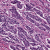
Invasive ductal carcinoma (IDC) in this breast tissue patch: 1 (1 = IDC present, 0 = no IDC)